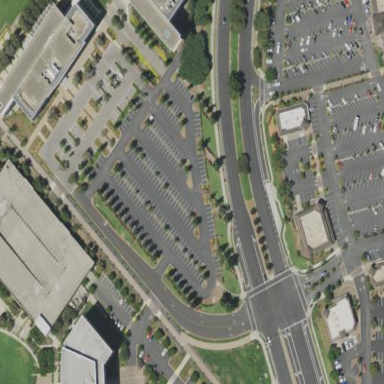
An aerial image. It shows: Parking area with asphalt surface.